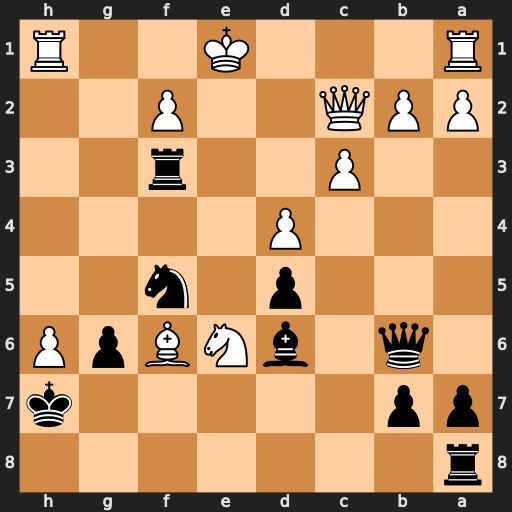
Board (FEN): r7/pp5k/1q1bNBpP/3p1n2/3P4/2P2r2/PPQ2P2/R3K2R
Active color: b
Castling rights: KQ
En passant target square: -
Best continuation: Re8 O-O-O Rxe6